Current action and preconditions to check: trajectory_clear

Your task: For each precondition in the list above, predict whether it will hold at this action.

Consider the current scene as observed from the mobile robot's camera, and analyze the predicted future states of all dynamic agents (e.g., people, animals, vehicles, or any moving entities) within the NEXT SECOND.

IMPORTANT: Only answer "very likely" if you are absolutely certain—based on strong, clear evidence—that a dynamic agent will violate the precondition in the predicted future state. Do NOT answer "very likely" for unlikely, ambiguous, or low-probability risks.

Ask yourself for each precondition: Is there a high probability, with clear and convincing evidence, that the predicted future states of any dynamic agent will interfere with the predicted future state of the currently executing action within the NEXT SECOND, causing that precondition to fail?

Assess the risk level based on these predictions. Use "likely" or "very likely" if motions create a clear risk of interference.

Use "neutral" or "improbable" if agents are nearby but their predicted paths are clearly diverging or non-conflicting.

Failure Risk Categories: "very improbable", "improbable", "neutral", "likely", "very likely"

Answer Format: Output ONLY the probability_of_failure value from these categories: "very improbable", "improbable", "neutral", "likely", "very likely"

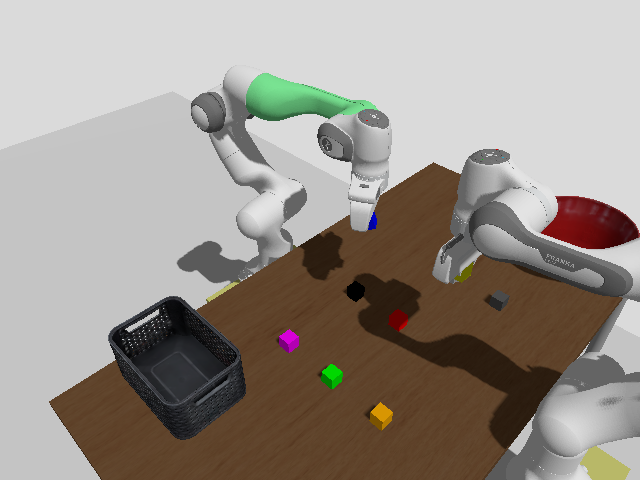

Answer: improbable